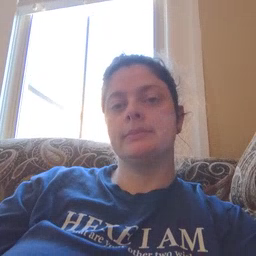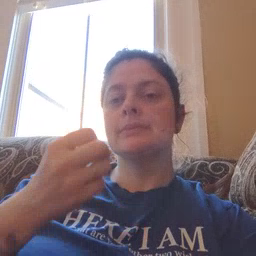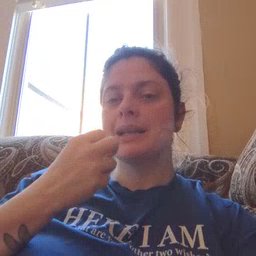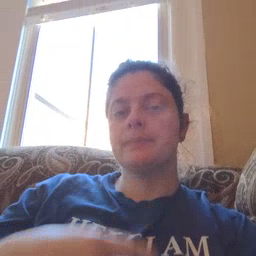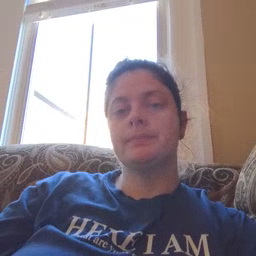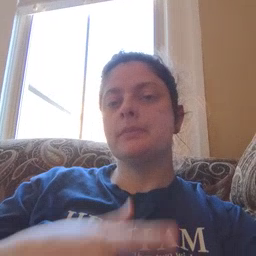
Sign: snack